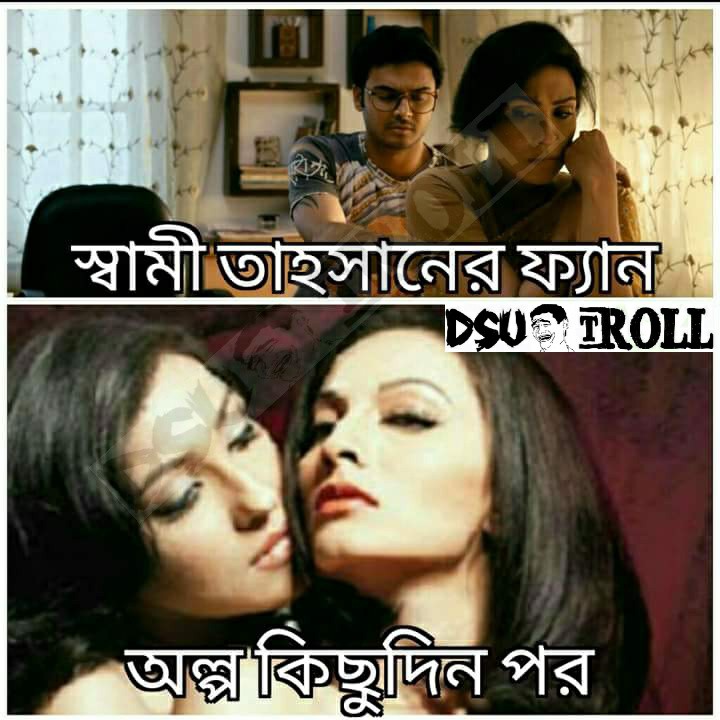
Caption: স্বামী তাহসানের ফ্যান    অল্প কিছুদিন পর
Label: hate